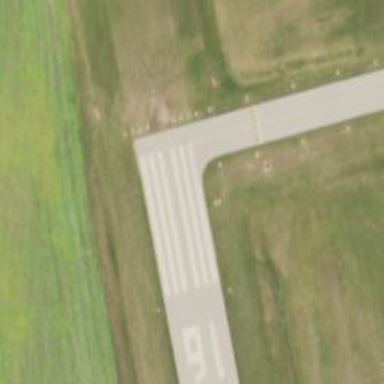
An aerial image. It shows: Asphalt runway at the airport.